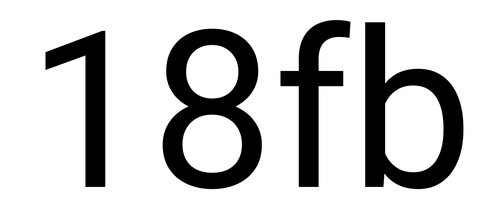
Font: Roboto_Regular